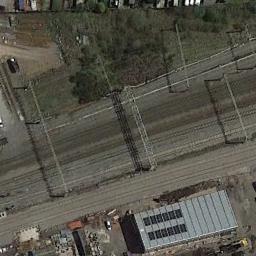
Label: railway